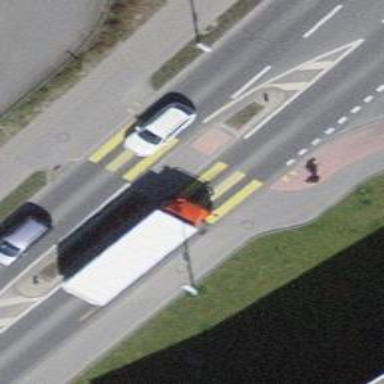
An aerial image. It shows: Kerb barrier.